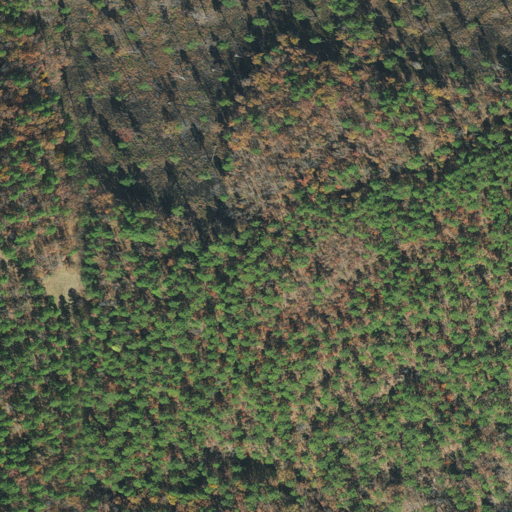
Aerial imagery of ridge(s) in Arkansas named Pond Ridge containing mixed forest, evergreen forest, grassland, deciduous forest, and shrub